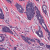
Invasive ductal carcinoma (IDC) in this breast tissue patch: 1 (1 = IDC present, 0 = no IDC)